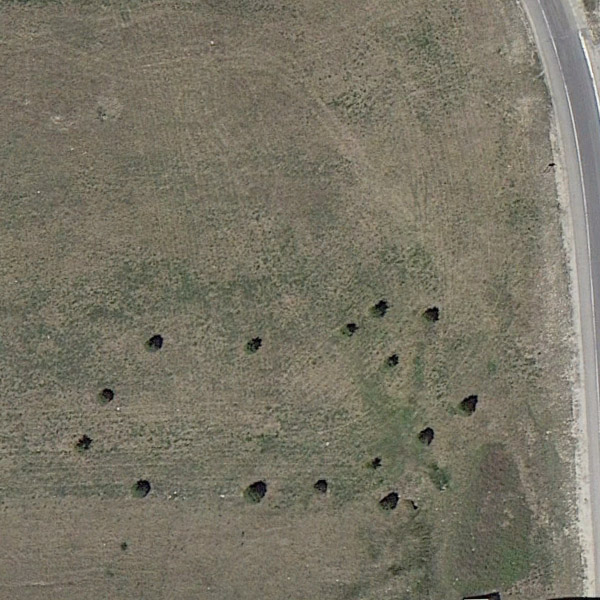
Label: Meadow